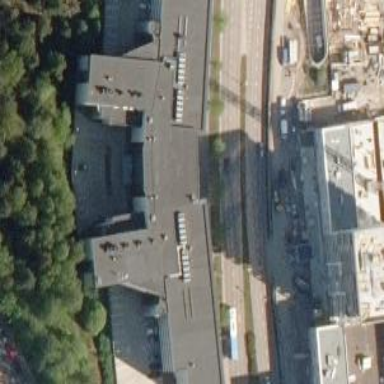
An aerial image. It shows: Office building.